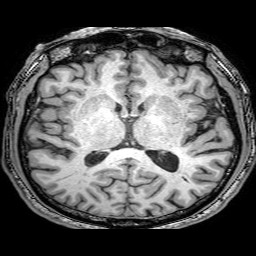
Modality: T1w
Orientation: coronal
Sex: male
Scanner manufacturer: philips
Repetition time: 0.008332 s
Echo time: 0.00387 s